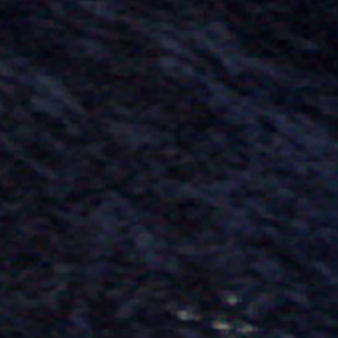
Label: other